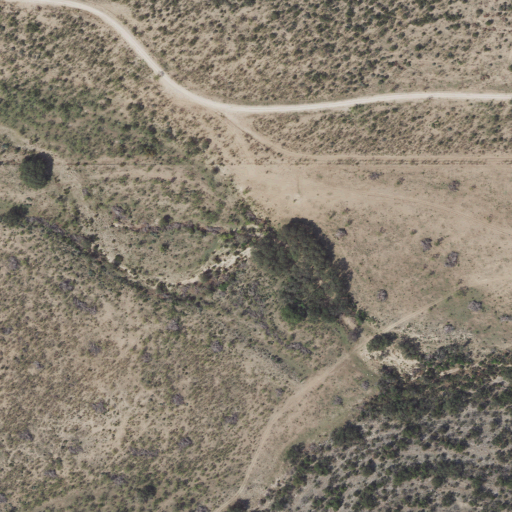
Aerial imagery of valley in Texas named Shaggy Canyon containing only shrub